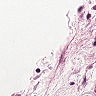
Metastatic tissue present: no